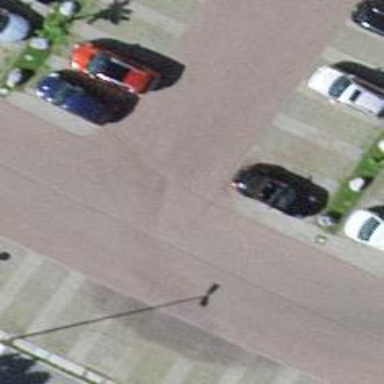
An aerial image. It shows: Parking aisle designated as service road.